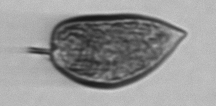
Label: Prorocentrum_micans